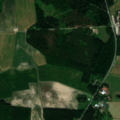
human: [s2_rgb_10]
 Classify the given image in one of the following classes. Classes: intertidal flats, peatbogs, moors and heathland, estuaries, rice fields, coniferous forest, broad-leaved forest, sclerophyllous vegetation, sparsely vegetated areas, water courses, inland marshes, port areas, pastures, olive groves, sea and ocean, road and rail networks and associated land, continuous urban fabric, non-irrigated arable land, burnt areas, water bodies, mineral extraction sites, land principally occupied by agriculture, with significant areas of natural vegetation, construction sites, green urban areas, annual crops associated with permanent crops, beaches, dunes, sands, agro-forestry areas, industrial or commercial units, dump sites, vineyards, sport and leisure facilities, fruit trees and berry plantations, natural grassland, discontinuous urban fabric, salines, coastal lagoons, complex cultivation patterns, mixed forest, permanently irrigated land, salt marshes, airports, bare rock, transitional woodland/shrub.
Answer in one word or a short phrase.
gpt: non-irrigated arable land, land principally occupied by agriculture, with significant areas of natural vegetation, coniferous forest, mixed forest